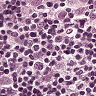
Metastatic tissue present: yes